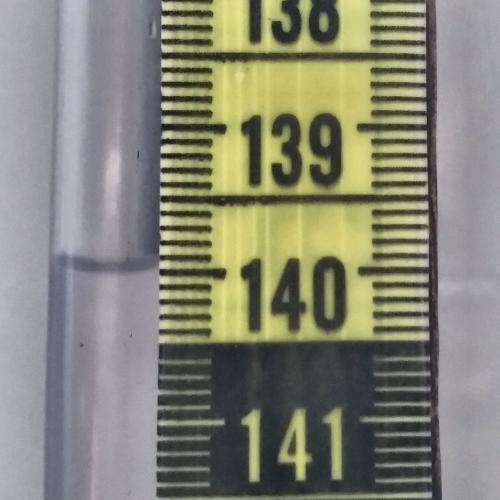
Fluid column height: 140.0 cm